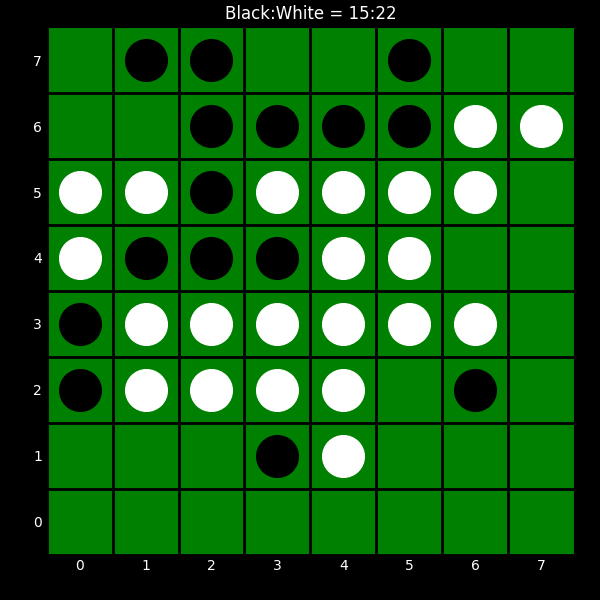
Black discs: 15
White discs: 22